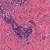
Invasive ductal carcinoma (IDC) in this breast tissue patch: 0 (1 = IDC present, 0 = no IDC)